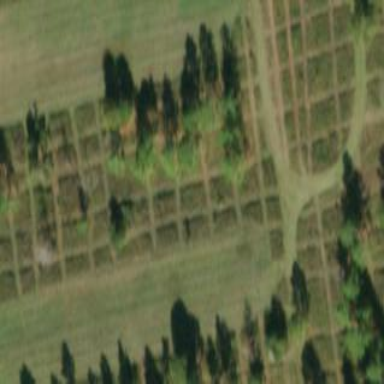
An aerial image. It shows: Orchard.